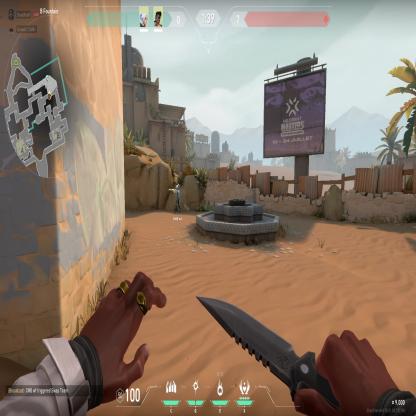
Label: teammate